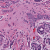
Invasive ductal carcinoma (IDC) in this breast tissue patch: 0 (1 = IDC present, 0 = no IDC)